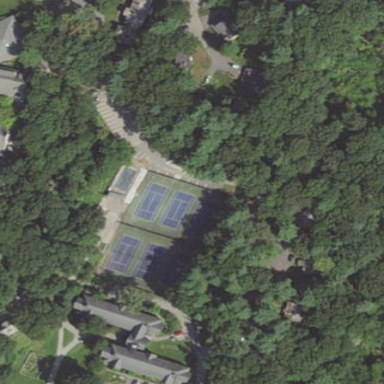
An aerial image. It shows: Tennis court on pitch.